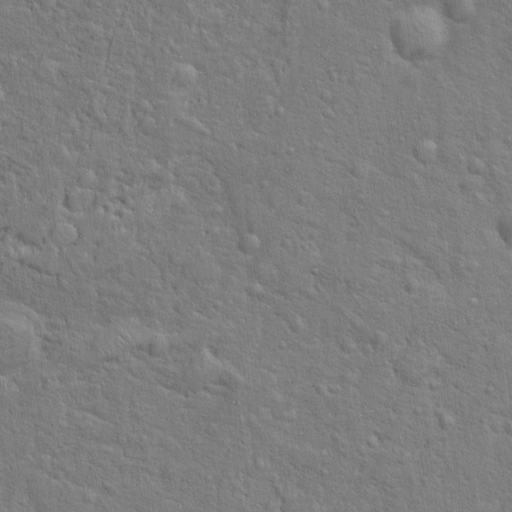
Classes present: Background